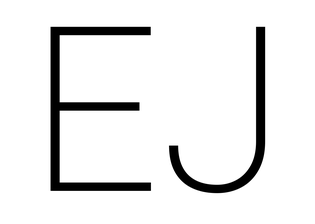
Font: Roboto_ExtraLight